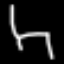
Label: chair